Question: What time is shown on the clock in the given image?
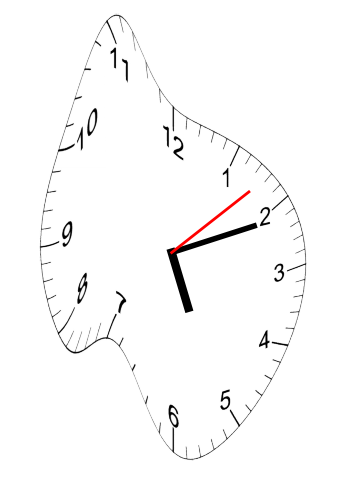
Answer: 05:11:08